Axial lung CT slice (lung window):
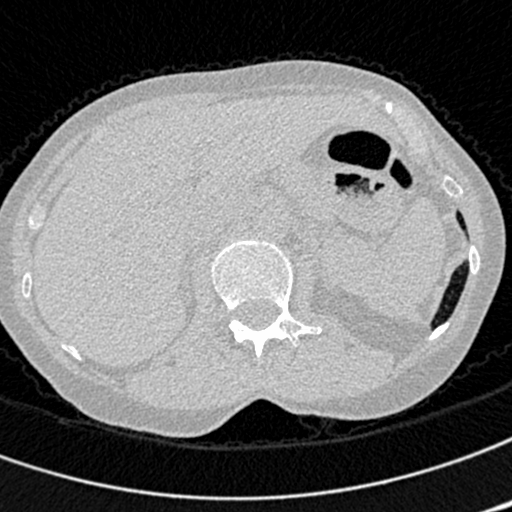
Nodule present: no